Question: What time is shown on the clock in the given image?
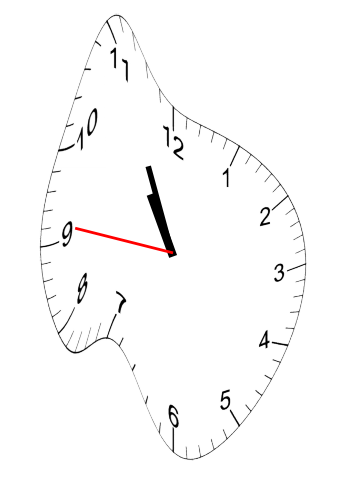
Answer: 10:55:46